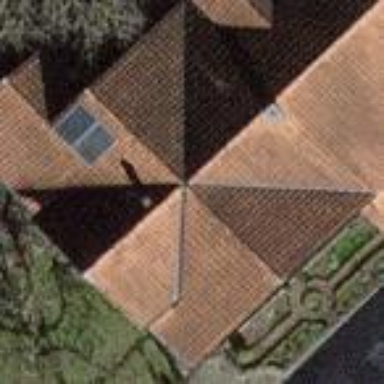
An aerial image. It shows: Gabled building with brown roof made of roof tiles. The roof is oriented across the building.